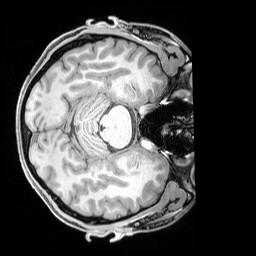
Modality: T1w
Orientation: axial
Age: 33
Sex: male
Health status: healthy
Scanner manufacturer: siemens
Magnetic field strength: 3 T
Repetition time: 1.65 s
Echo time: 0.00182 s